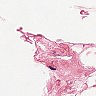
Metastatic tissue present: no